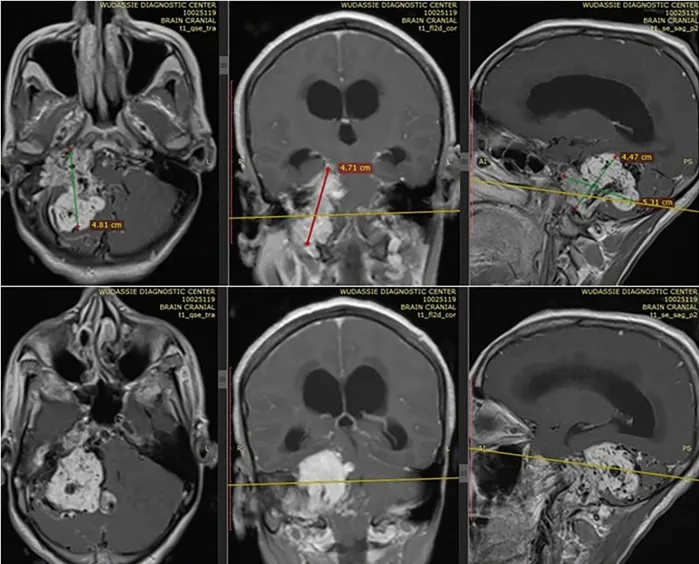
Shows the avid post contrast enhancement in different planes of sections. It also shows the extension of tumor to middle ear, mastoid air cells and part of petrous bone.
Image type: radiology (mri)